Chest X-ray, PA view. Patient: 14 years old, sex M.
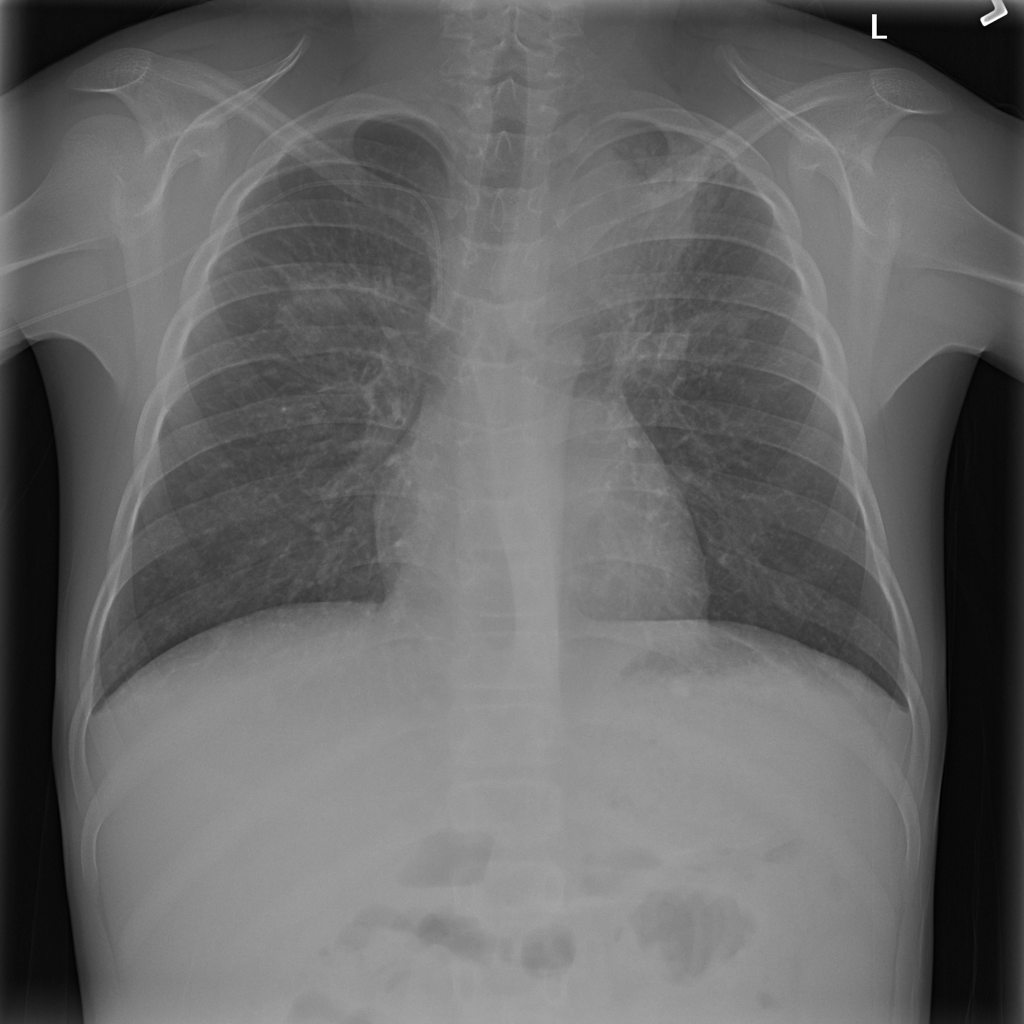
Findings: Consolidation, Mass